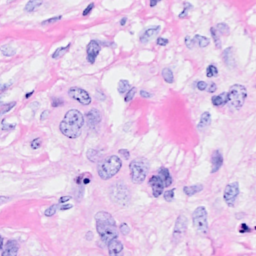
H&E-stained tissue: Breast